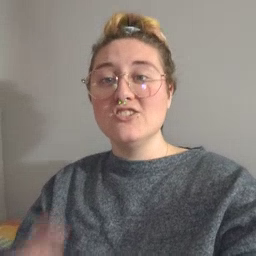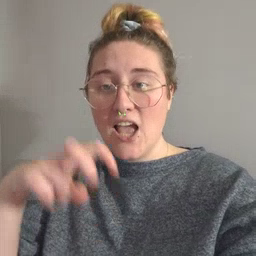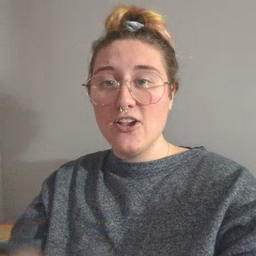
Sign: chair